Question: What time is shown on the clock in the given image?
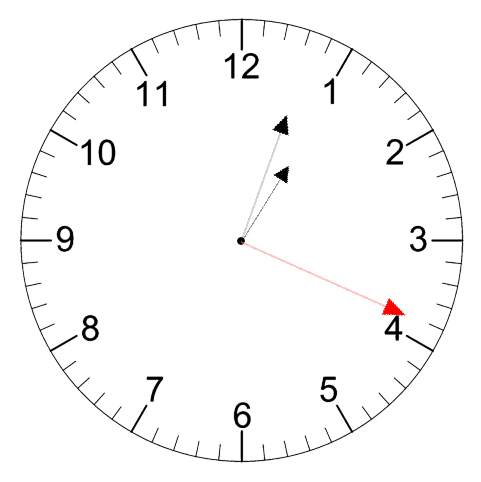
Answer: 01:03:19